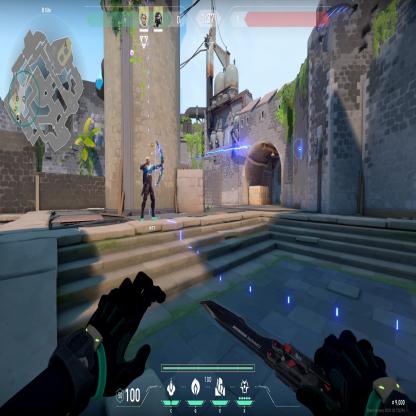
Label: teammate